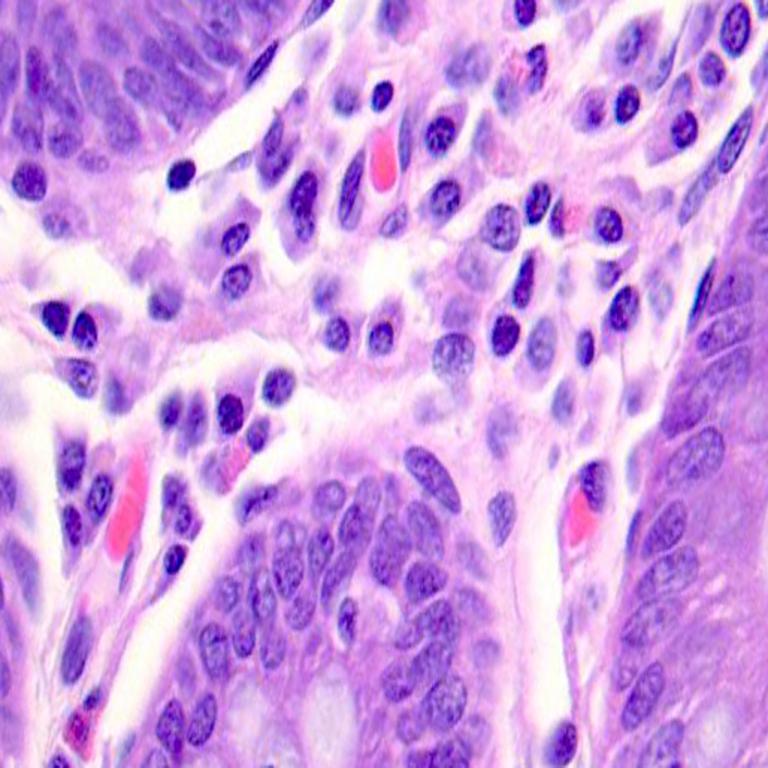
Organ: colon
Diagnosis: benign